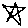
Label: star